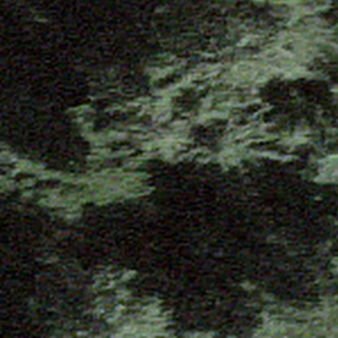
Label: other